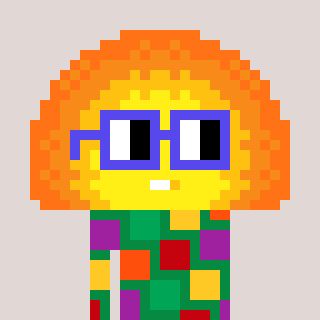
a pixel art character with square blue glasses, a sunset-shaped head and a green-colored body on a warm background